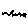
Label: zigzag